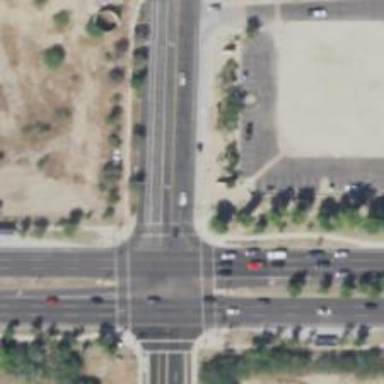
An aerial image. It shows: Footway with asphalt surface and marked with lines at the crossing.